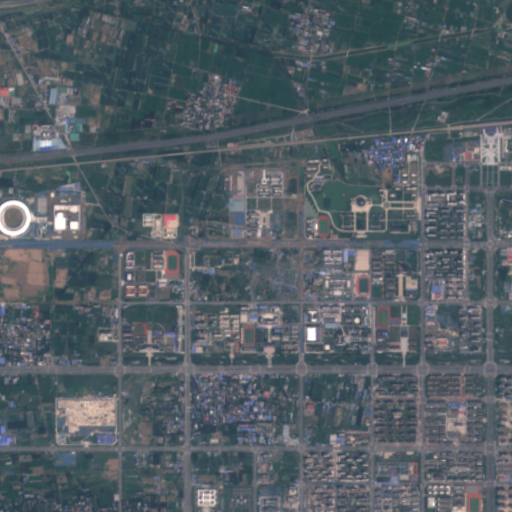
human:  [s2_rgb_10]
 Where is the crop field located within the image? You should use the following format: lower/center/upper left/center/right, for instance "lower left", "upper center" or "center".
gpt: The crop field is located in the upper right of the image.
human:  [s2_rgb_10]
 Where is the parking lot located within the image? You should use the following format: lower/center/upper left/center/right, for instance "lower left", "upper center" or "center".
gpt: The parking lot is located in the lower right of the image.
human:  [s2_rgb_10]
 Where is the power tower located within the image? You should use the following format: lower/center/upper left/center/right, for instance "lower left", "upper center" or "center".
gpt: The power tower is located in the upper of the image.
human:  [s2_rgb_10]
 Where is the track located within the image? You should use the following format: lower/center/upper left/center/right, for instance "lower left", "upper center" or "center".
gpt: The track is located in the center right of the image.
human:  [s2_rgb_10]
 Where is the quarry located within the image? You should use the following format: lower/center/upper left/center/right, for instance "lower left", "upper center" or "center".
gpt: There is no quarry in the image.